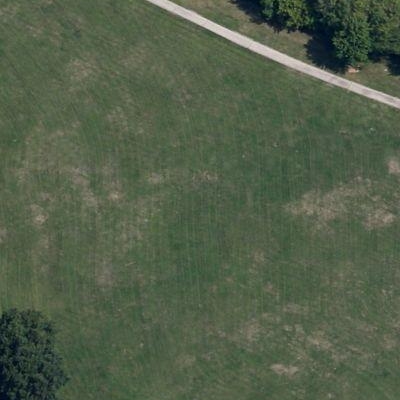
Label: Grass